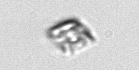
Label: Bacillariophyceae_morphotype1